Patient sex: F
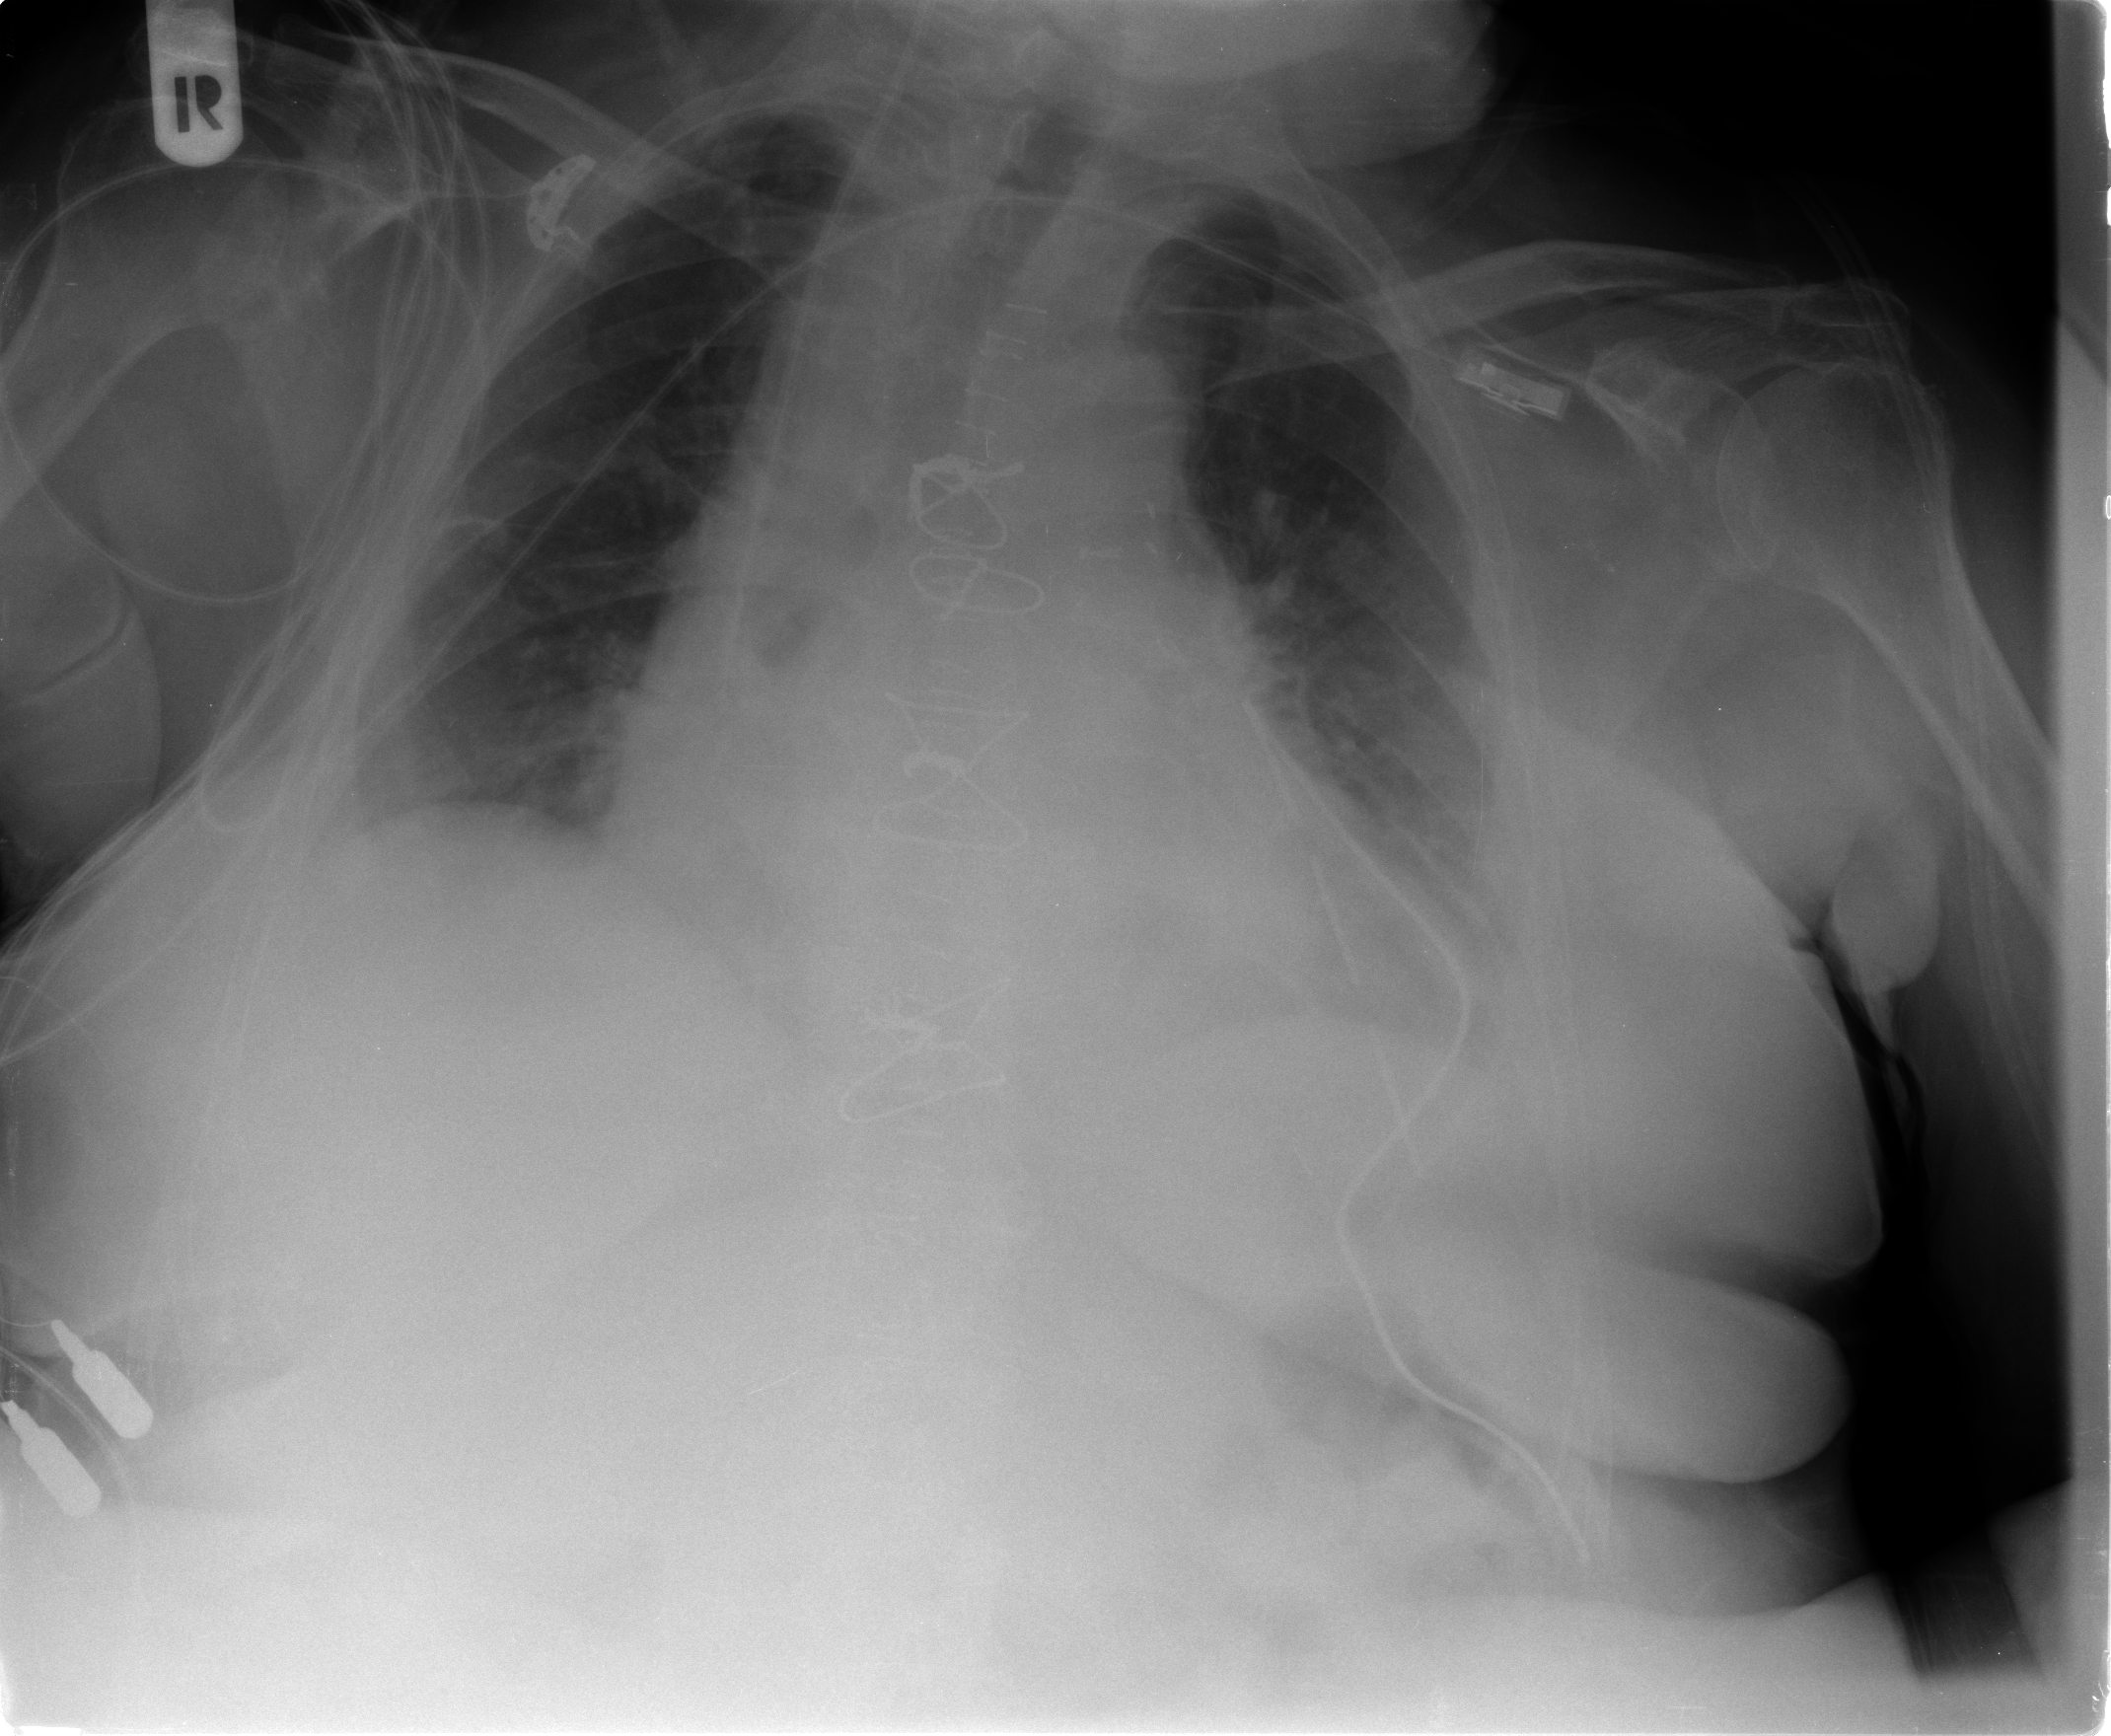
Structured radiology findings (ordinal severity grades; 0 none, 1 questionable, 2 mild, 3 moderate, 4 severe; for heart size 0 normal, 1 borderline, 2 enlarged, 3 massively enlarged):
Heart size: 2
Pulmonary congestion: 3
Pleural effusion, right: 2
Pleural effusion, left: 2
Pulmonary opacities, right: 0
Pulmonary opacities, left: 1
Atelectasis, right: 2
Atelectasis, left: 2